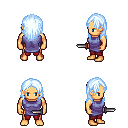
a pixel art fantasy rpg character, male body template, human, tanned skin, chain tabard jacket, red pants, white cyan long hairstyle, dagger, four views (front, back, left, right), 2x2 character sprite sheet, small pixel art, hard edges, no anti-aliasing